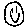
Label: smiley face